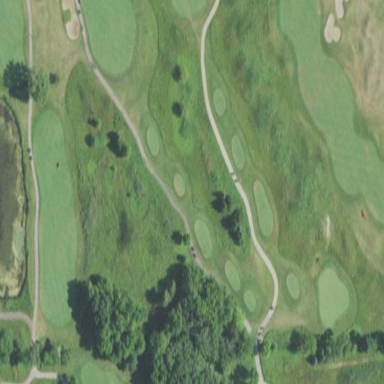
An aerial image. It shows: Rough area on grassy golf course.